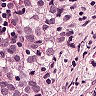
Metastatic tissue present: yes